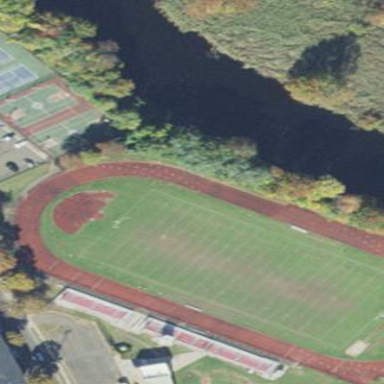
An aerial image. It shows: Pitch for American football.